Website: crate-barrel
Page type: gifting
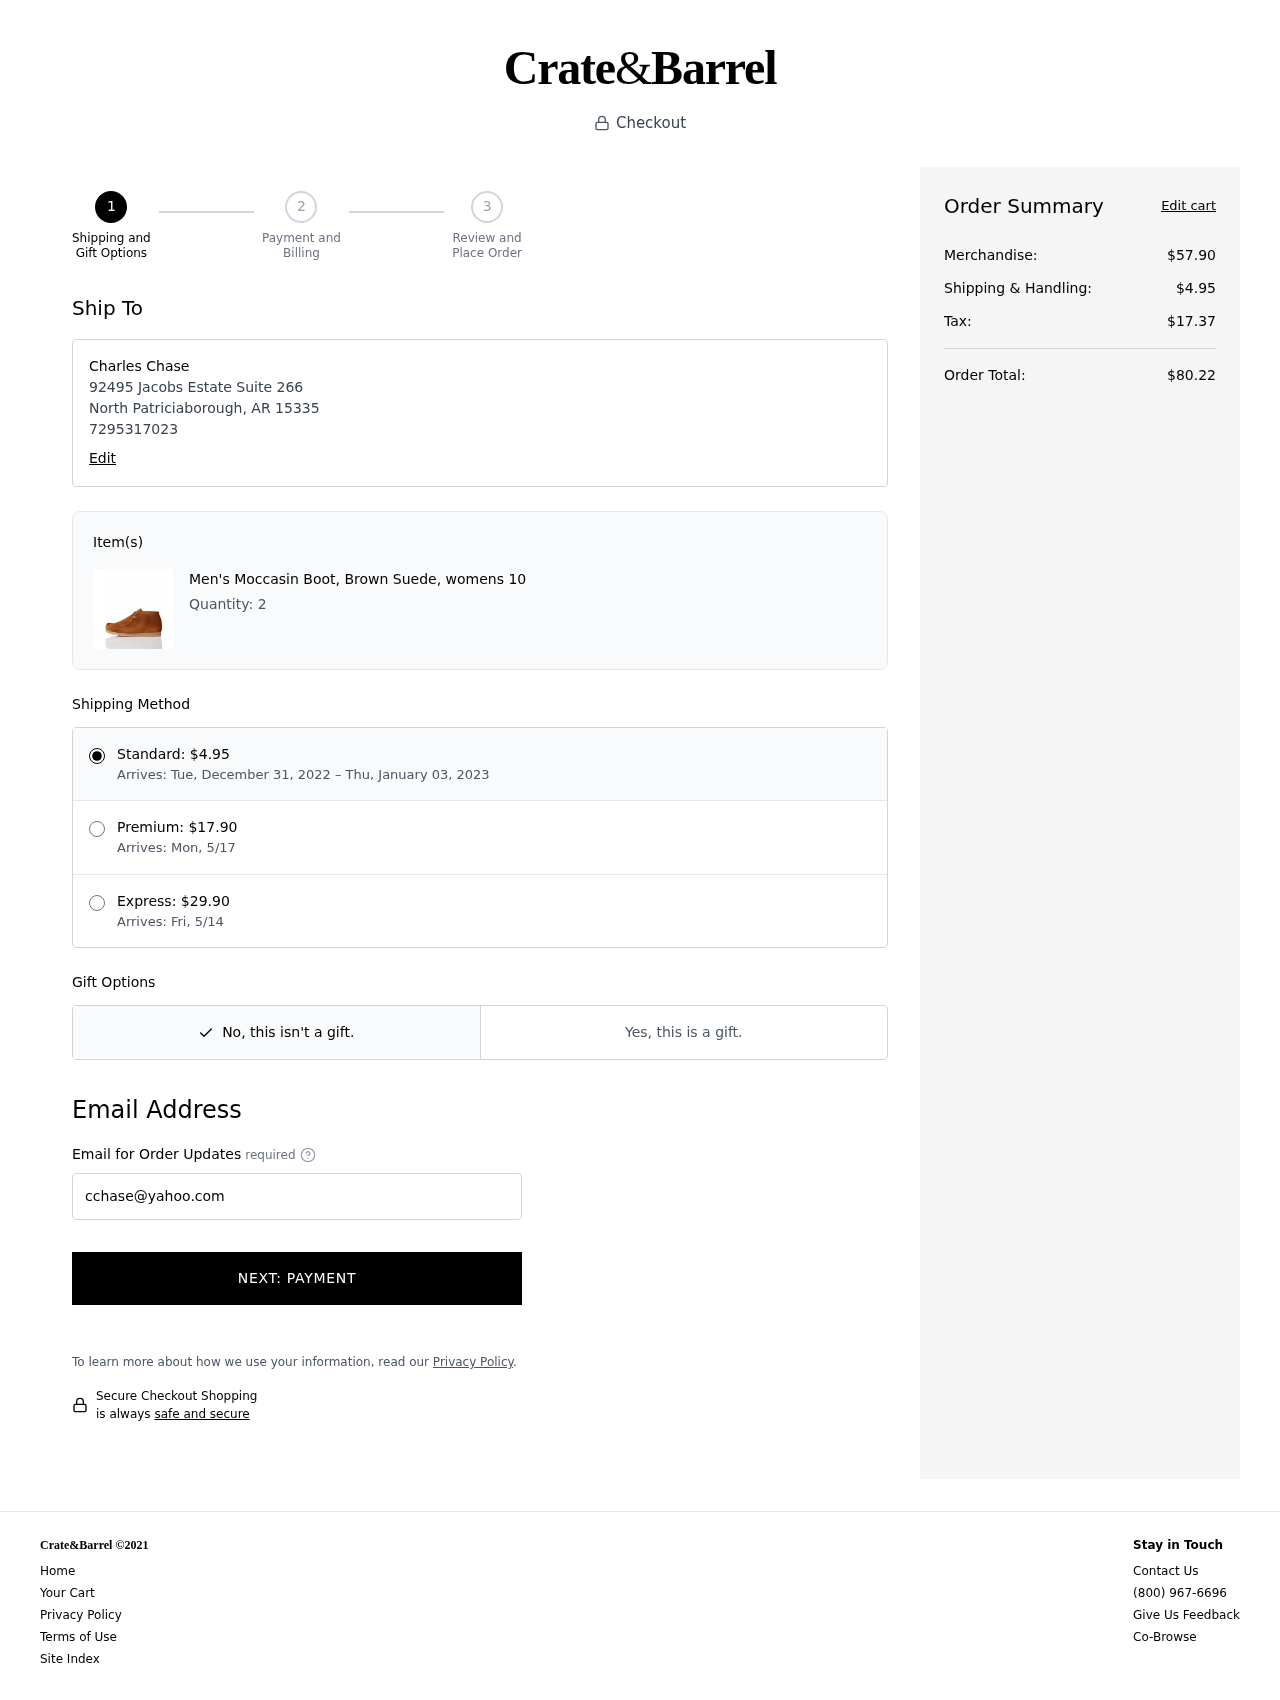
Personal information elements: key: PII_CITY
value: North Patriciaborough
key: PII_FULLNAME
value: Charles Chase
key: PII_PHONE
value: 7295317023
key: PII_POSTCODE
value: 15335
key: PII_STATE_ABBR
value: AR
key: PII_STREET
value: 92495 Jacobs Estate Suite 266
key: PII_EMAIL
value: cchase@yahoo.com
Product elements: key: PRODUCT1_NAME
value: Men's Moccasin Boot, Brown Suede, womens 10
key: PRODUCT1_QUANTITY
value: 2
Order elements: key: ORDER_SHIPPING_DATE
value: December 31, 2022
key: ORDER_DELIVERY_DATE
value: January 03, 2023
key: ORDER_SUBTOTAL
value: $57.90
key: ORDER_SHIPPING_COST
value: $4.95
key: ORDER_TAX
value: $17.37
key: ORDER_TOTAL
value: $80.22